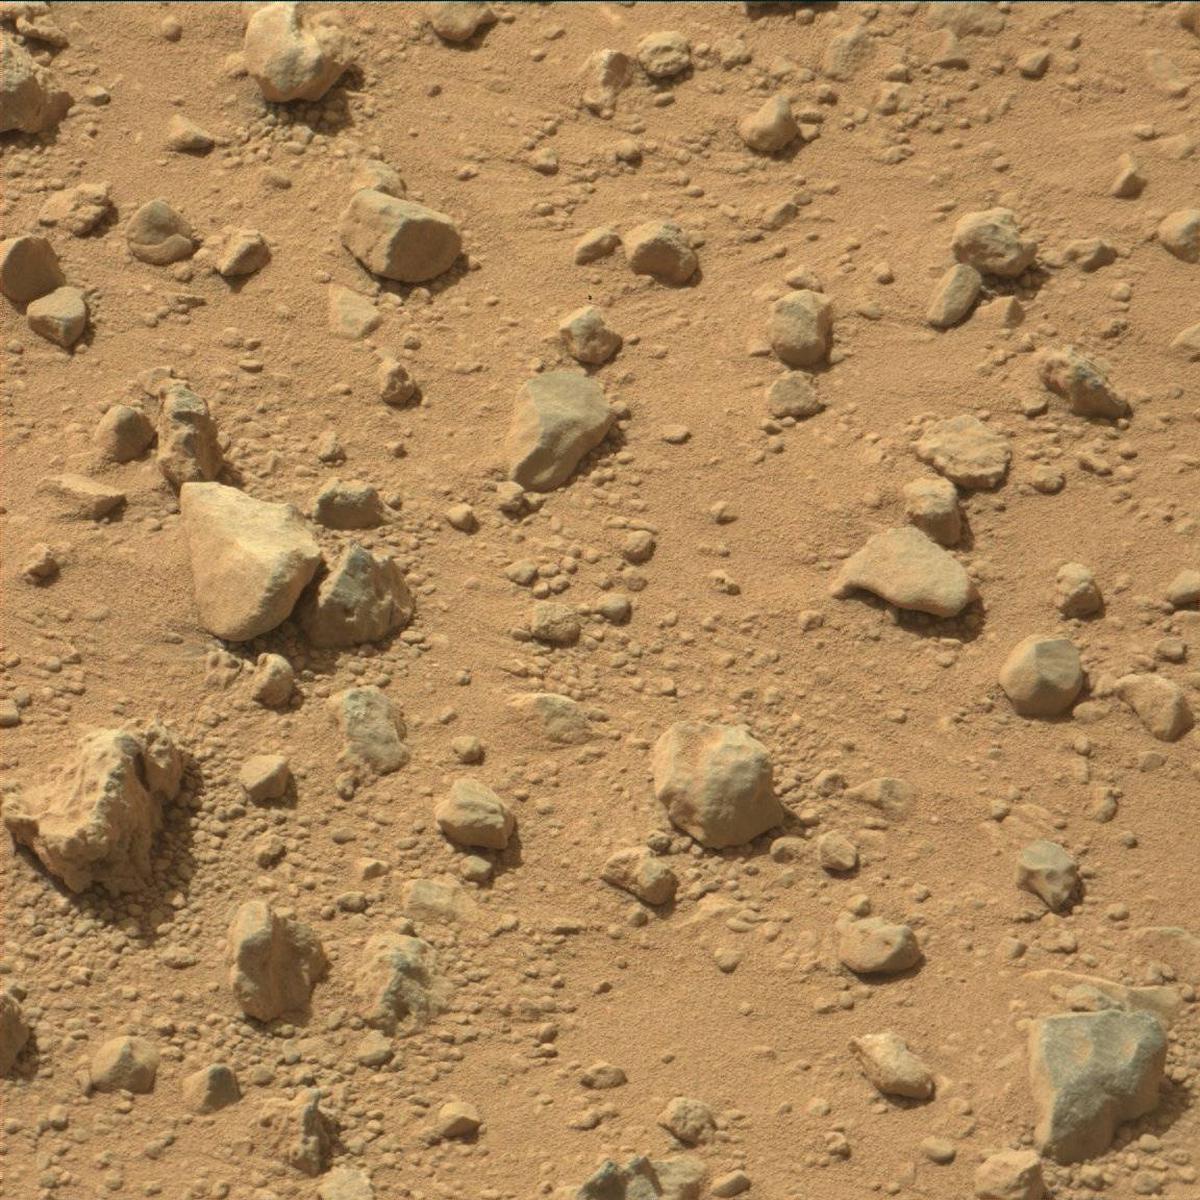
Terrain classes present: Bedrock, Rock, Sand / Soil